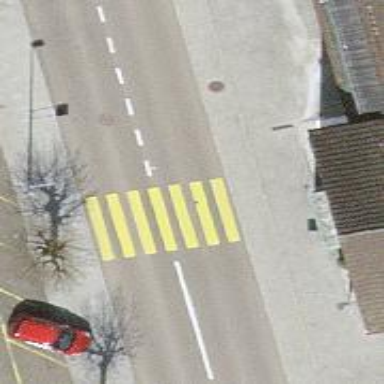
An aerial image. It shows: Zebra crossing on the road.